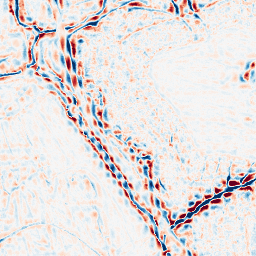
Category: wavelet
Decomposition family: wavelet_biorthogonal
Decomposition parameters: wavelet: bior3.5
level: 3
Upsampling method: edge_directed
Upsampling parameters: scale: 2
Upsampling scale: 2